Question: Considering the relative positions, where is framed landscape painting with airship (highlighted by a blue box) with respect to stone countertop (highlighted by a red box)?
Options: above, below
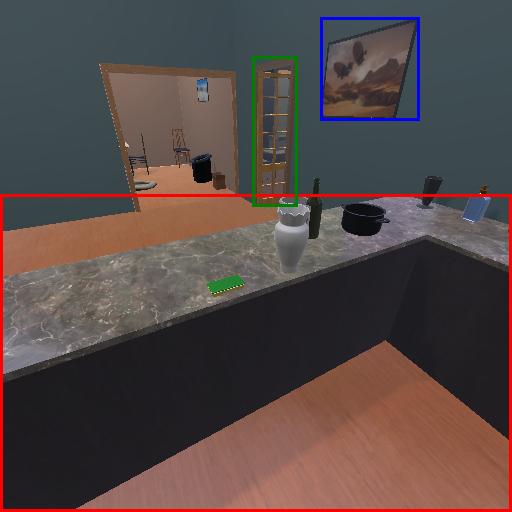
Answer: above